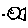
Label: fish